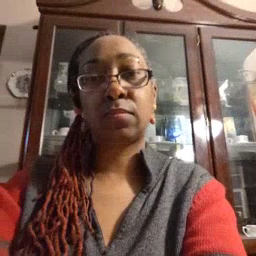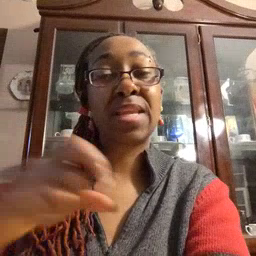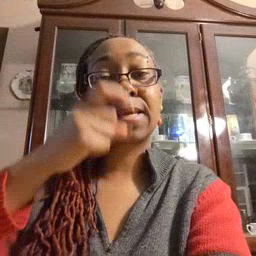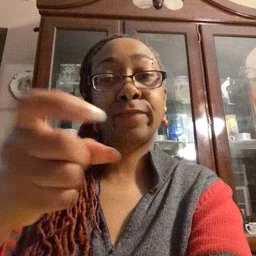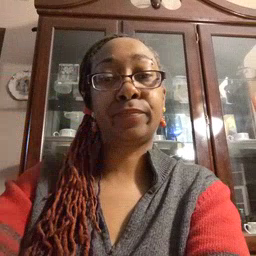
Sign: gift